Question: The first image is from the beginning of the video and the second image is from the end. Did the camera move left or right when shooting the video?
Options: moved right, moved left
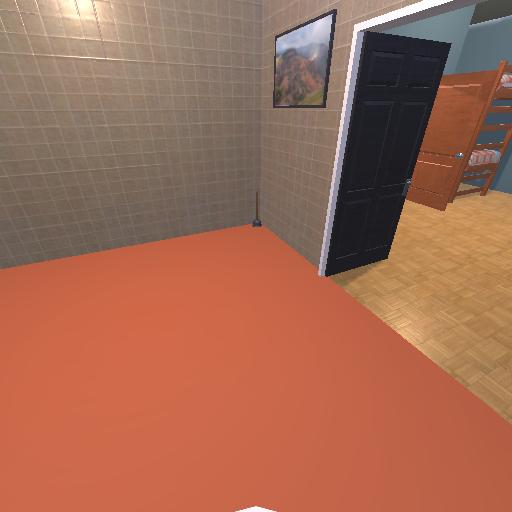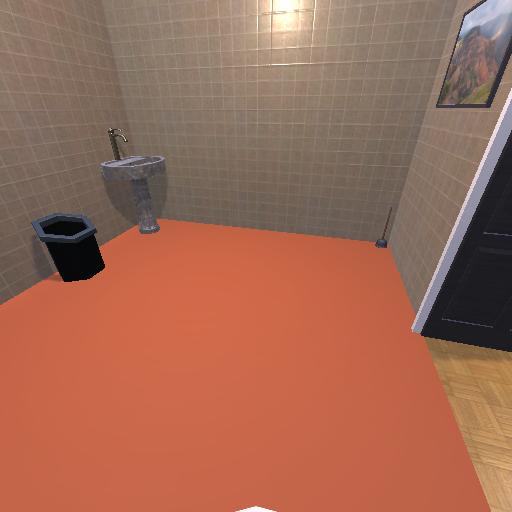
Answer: moved right